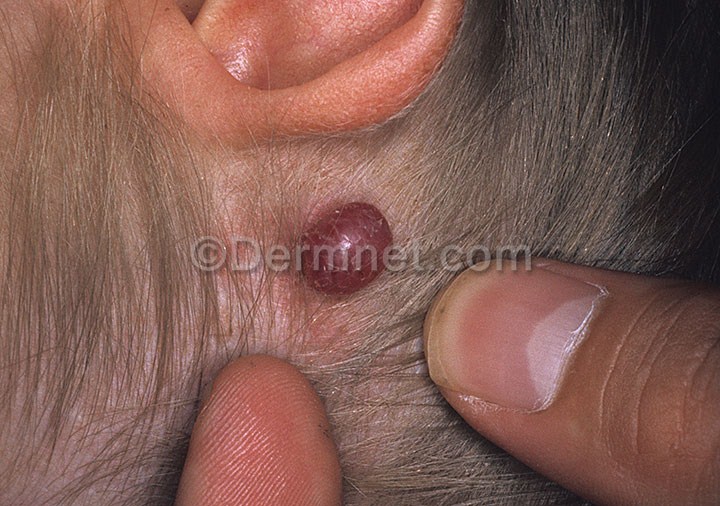
Disease: Vascular Tumors